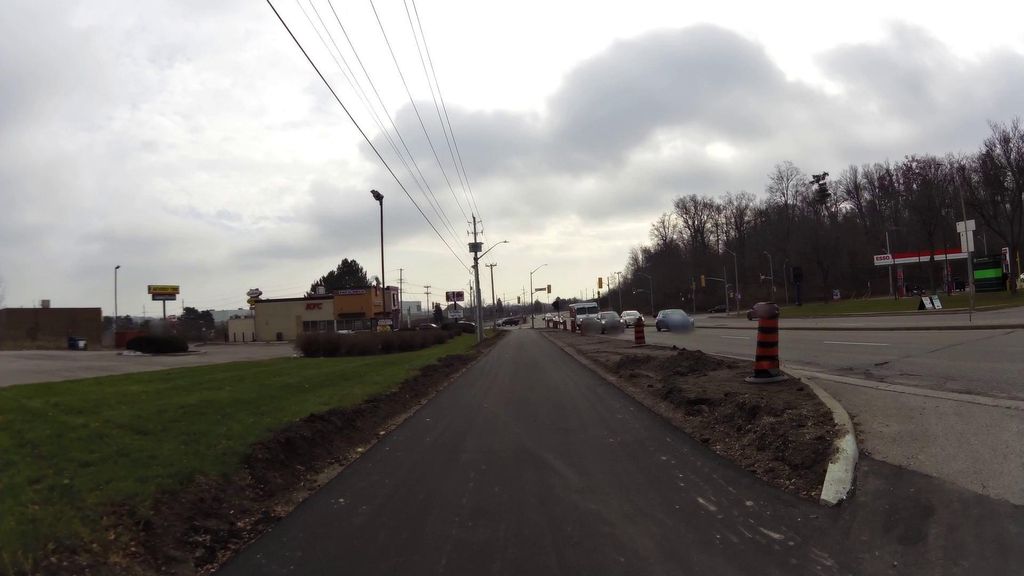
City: kitchener-waterloo